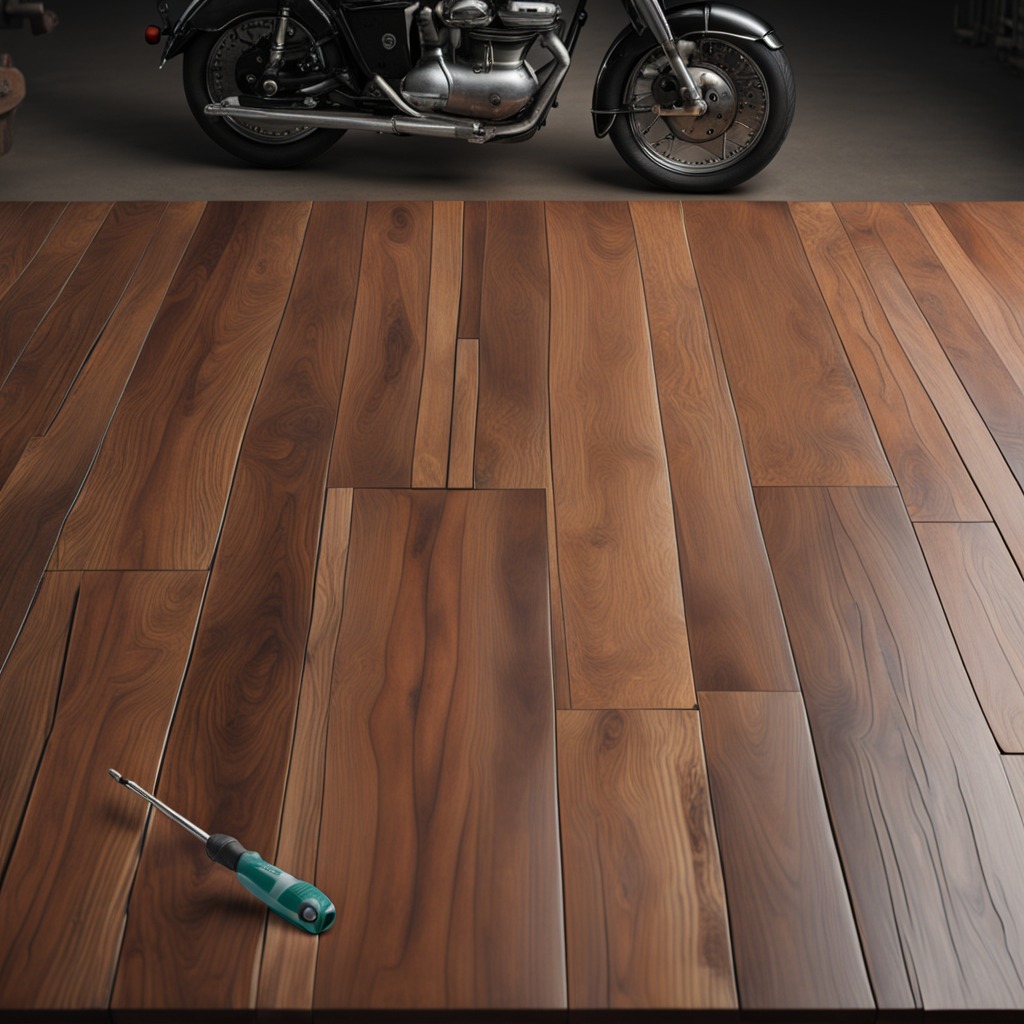
A screwdriver is lying on the oil-spilled wooden table in a vintage motorcycle garage.